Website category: book
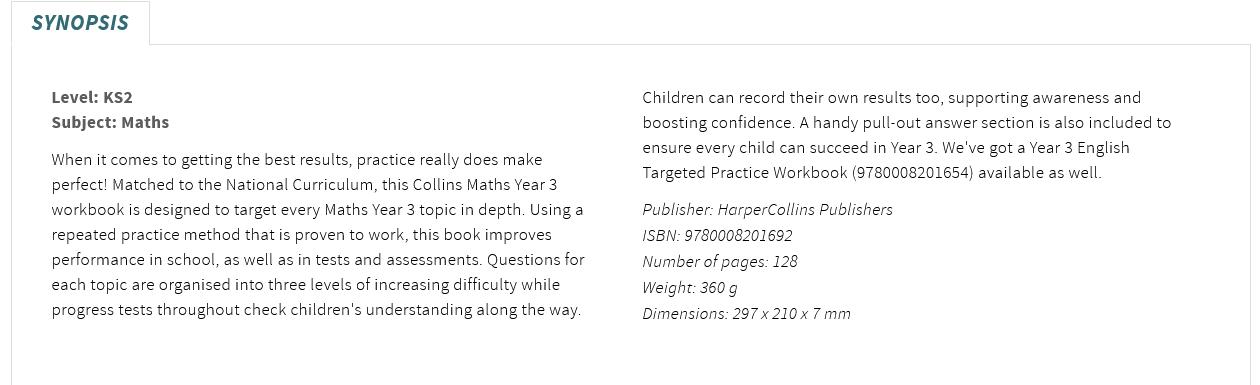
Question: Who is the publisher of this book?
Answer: HarperCollins Publishers

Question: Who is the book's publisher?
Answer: HarperCollins Publishers

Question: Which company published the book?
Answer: HarperCollins Publishers

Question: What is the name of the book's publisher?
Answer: HarperCollins Publishers

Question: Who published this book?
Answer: HarperCollins Publishers

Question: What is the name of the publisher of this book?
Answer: HarperCollins Publishers

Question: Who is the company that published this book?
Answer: HarperCollins Publishers

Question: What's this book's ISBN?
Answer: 9780008201692

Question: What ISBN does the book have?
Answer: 9780008201692

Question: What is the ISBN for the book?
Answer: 9780008201692

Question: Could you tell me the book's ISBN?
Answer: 9780008201692

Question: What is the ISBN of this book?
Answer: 9780008201692

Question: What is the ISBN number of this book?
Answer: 9780008201692

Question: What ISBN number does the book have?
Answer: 9780008201692

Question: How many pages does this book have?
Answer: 128

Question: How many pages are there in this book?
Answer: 128

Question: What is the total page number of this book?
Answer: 128

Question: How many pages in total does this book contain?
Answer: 128

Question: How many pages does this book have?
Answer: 128

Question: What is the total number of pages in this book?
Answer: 128

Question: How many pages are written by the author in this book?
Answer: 128

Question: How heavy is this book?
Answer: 360 g

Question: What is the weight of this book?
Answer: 360 g

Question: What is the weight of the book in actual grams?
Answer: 360 g

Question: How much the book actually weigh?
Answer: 360 g

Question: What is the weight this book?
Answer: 360 g

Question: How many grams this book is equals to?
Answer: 360 g

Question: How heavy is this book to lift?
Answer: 360 g

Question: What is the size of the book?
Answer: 297 x 210 x 7 mm

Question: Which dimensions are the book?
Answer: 297 x 210 x 7 mm

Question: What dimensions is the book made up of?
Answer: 297 x 210 x 7 mm

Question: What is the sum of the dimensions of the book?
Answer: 297 x 210 x 7 mm

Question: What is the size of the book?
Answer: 297 x 210 x 7 mm

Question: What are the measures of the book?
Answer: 297 x 210 x 7 mm

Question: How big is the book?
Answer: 297 x 210 x 7 mm